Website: apple
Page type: payment
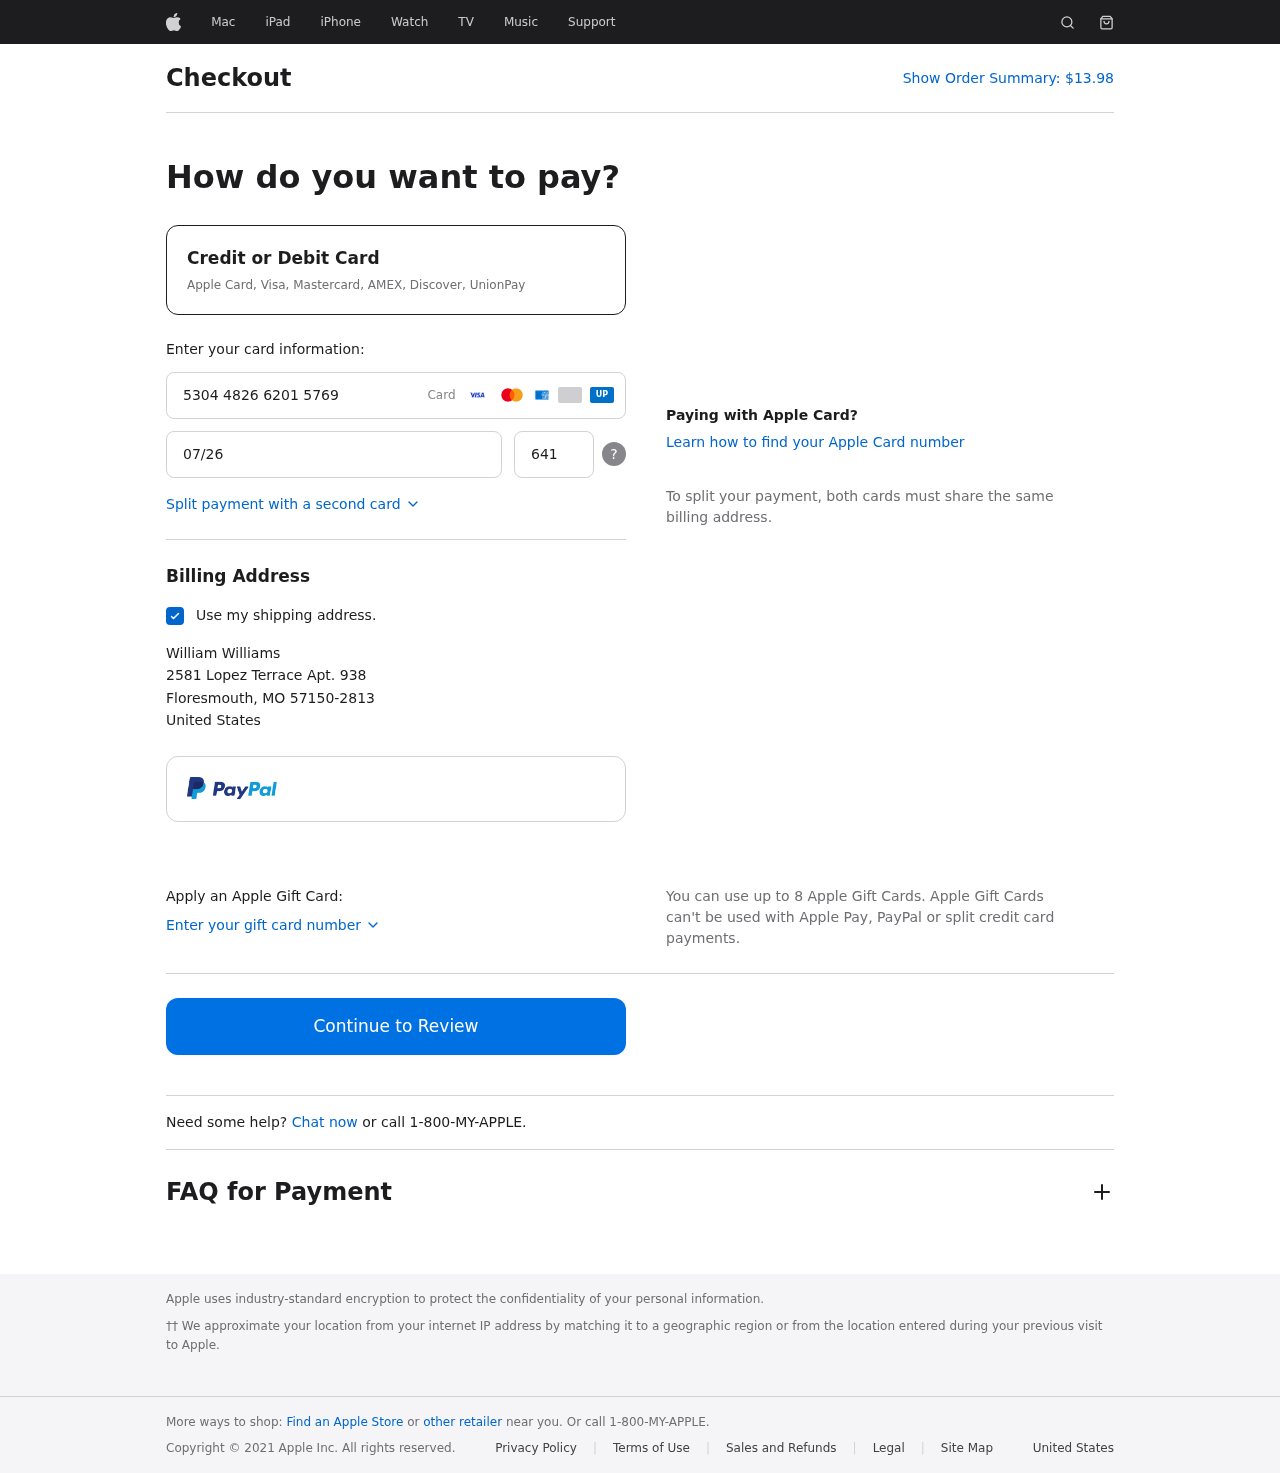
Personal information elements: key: PII_CARD_CVV
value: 641
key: PII_CARD_EXPIRY
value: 07/26
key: PII_CARD_NUMBER
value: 5304 4826 6201 5769
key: PII_CITY
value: Floresmouth
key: PII_COUNTRY
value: United States
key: PII_FULLNAME
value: William Williams
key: PII_POSTCODE_FULL
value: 57150-2813
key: PII_STATE_ABBR
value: MO
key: PII_STREET
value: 2581 Lopez Terrace Apt. 938
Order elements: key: ORDER_TOTAL
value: $13.98